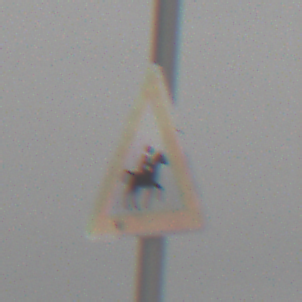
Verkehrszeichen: ReiterLinks
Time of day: MorningAfternoon
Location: Outdoor (Nature)
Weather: Overcast
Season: Winter
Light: Natural